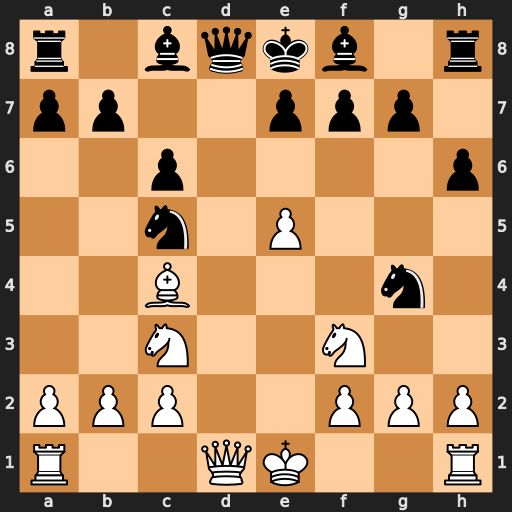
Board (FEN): r1bqkb1r/pp2ppp1/2p4p/2n1P3/2B3n1/2N2N2/PPP2PPP/R2QK2R
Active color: w
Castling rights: KQkq
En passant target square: -
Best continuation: Bxf7+ Kxf7 Qxd8